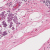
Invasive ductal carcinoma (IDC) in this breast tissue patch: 0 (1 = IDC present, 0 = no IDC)